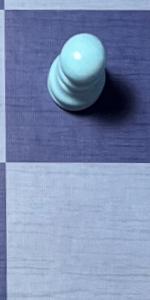
Label: Empty